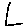
Label: triangle